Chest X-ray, AP view. Patient: 74 years old, sex M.
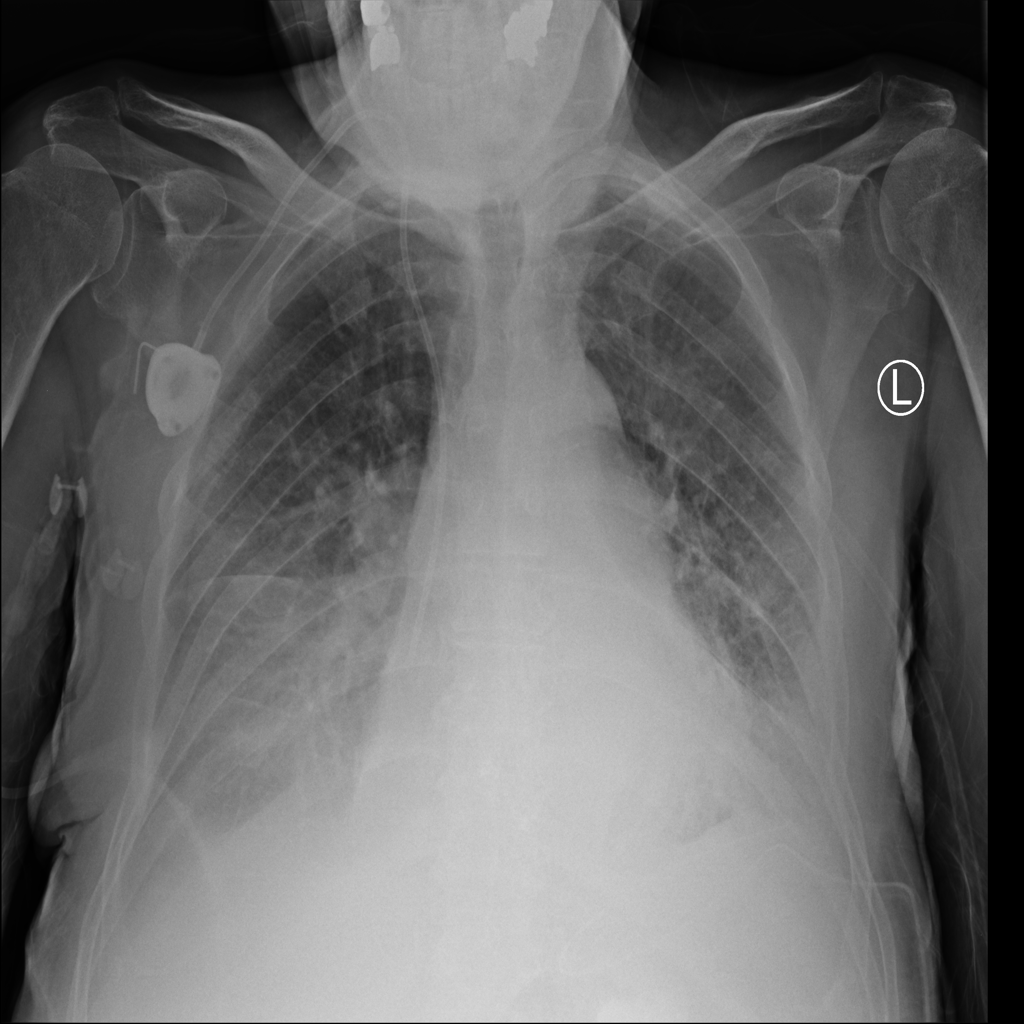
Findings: Effusion, Infiltration